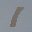
Label: 1